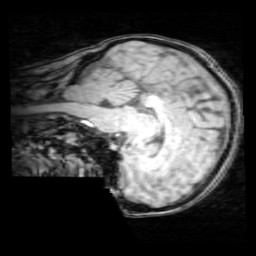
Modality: T1w
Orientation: sagittal
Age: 20
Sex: female
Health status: healthy
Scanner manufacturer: philips
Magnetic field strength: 3 T
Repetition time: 0.012 s
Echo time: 0.0037 s